Question: Newbie here. I'm creating a menu with submenus using html and css. The problem is that when i set the behaviour of the '.menu ul li:hover ul' two blank values for the 'li' of the submenu are created out of nowhere! There's a picture showing the result. How can i make them go away? Any help?
Here's the html:
'''
<!DOCTYPE html>
<html>
<head>
<title>RBR motos</title>
<meta http-equiv="Content-Type" content="text/html; charset=iso-8859-1">
<link rel="stylesheet" type="text/css" href="styleSheet.css" />
<link rel="stylesheet" type="text/css" href="menu.css" />
</head>
<body>
<div id="headerMain" class="shadow"><h1><h1><span class="rbr">RBR</span> <span class="moto">moto pecas</span> CommerceADM</h1></div>
<nav id="menu" class="menu shadow">
<ul>
<li><a href="#">Home</a></li>
<li><a href="#">Cadastro
<ul>
<li><a href="#">Cliente</a></li>
<li><a href="#">Moto</a></li>
<li><a href="#">Peca</a></li>
<li><a href="#">Fornecedor</a></li>
<li><a href="#">Funcionario</a></li>
</ul>
</a></li>
<li><a href="#">Loja
<ul>
<li><a href="#">Venda</a></li>
<li><a href="#">OS</a></li>
<li><a href="#">Orcamento</a></li>
<li><a href="#">Caixa</a></li>
<li><a href="#">Estoque</a></li>
</ul>
</a></li>
<li><a href="#">Busca
<ul>
<li><a href="#">Cliente</a></li>
<li><a href="#">Moto</a></li>
<li><a href="#">Peca</a></li>
<li><a href="#">Fornecedor</a></li>
<li><a href="#">Funcionario</a></li>
<li><a href="#">OS</a></li>
<li><a href="#">Orcamento</a></li>
</ul>
</a></li>
<li><a href="#">Agenda</a></li>
<li><a href="#">Ajuda</a></li>
</ul>
</nav>
<div id="footer" class="shadow">CommerceADM - Beta 1.0 - Jorge Andrade 2015 - Suporte e direitos de copia: jacandrade@gmail.com</div>
</body>
'''
and the css:
'''
.menu{
list-style:none;
height: 3em;
display: block;
margin-top: 10px;
margin-bottom: 10px;
padding: 2px;
font-size: 1.2em;
}
a{
text-decoration: none;
}
.menu ul li{
float: left;
position: relative;
margin-left: 5px;
}
.menu ul li:first-child{
margin-left: 0;
}
.menu ul li a{
color: #ffffff;
padding: 5px 10px;
background: #999999;
-webkit-border-radius: 5px;
-moz-border-radius: 5px;
border-radius: 5px;
}
.menu ul li a:hover {
background:#333;
color:#5E8A8A;
}
.menu ul li ul{
visibility: hidden;
position: absolute;
left: 0;
top: 23px;
padding: 4px 7px;
}
.menu ul li:hover ul{
visibility: visible;
text-align: left;
}
.menu ul li ul li{
display: block;
font-size: 12px;
margin-bottom: 15px;
}
'''

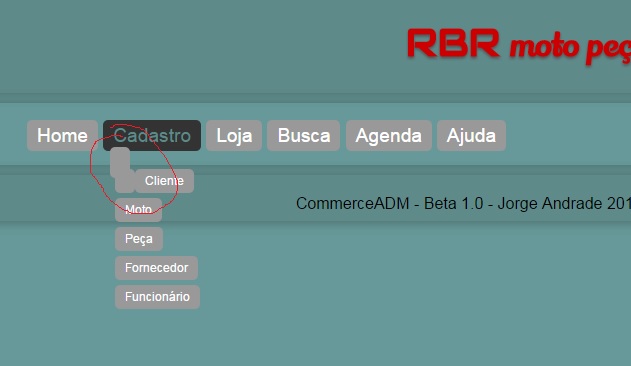
Answer: Error in '<a href>' tags
Replace
'''
<a href="#">Cadastro
<ul>
<li><a href="#">Cliente</a></li>
<li><a href="#">Moto</a></li>
<li><a href="#">Peca</a></li>
<li><a href="#">Fornecedor</a></li>
<li><a href="#">Funcionario</a></li>
</ul>
</a></li>
'''
with
'''
<a href="#">Cadastro </a>
<ul>
<li><a href="#">Cliente</a></li>
<li><a href="#">Moto</a></li>
<li><a href="#">Peca</a></li>
<li><a href="#">Fornecedor</a></li>
<li><a href="#">Funcionario</a></li>
</ul>
'''